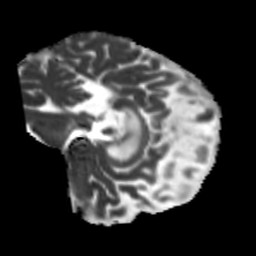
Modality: MD
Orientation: sagittal
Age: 56
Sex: male
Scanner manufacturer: siemens
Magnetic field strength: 3 T
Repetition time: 5.25 s
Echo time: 0.08 s